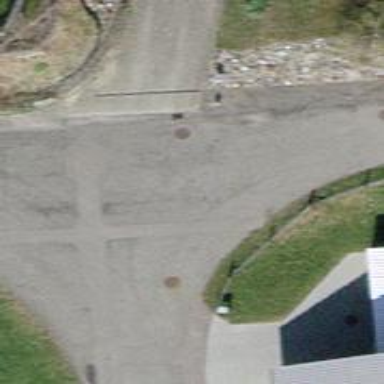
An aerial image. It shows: Residential road with asphalt surface and no sidewalk.